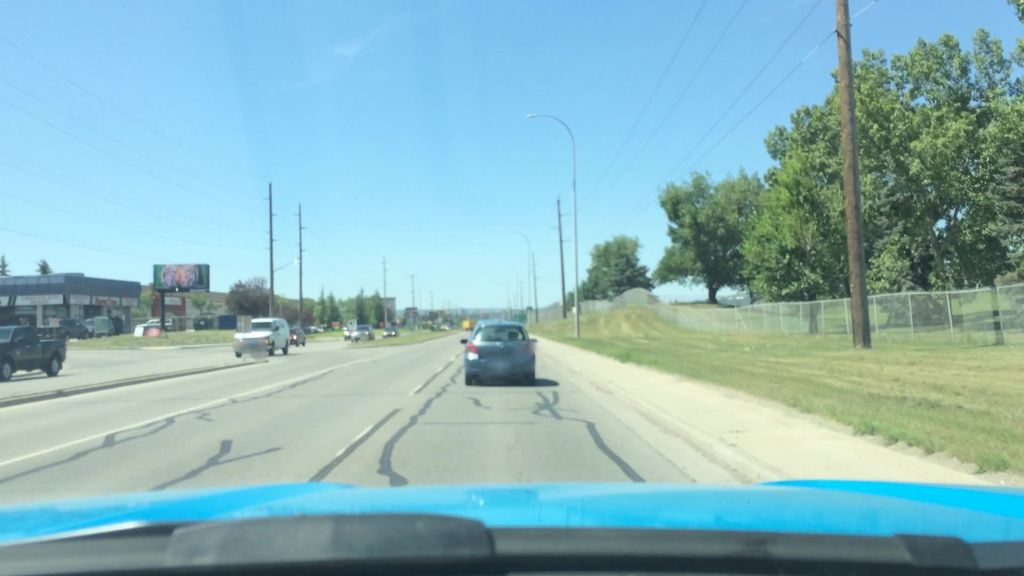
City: calgary